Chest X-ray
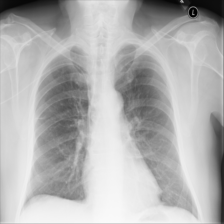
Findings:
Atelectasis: positive
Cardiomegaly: negative
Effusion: negative
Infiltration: positive
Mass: negative
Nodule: negative
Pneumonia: negative
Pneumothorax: negative
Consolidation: negative
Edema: negative
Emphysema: negative
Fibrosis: negative
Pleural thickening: negative
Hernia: negative